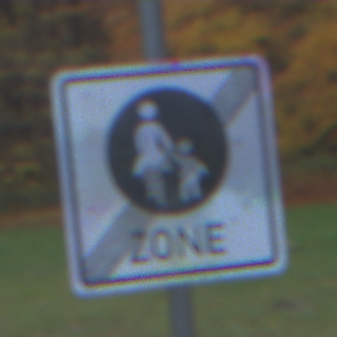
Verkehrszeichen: EndeFussgaengerzone
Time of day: SunriseSunset
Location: Outdoor (Nature)
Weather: PartlyCloudy
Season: Autumn
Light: Natural